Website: apple-inc
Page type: payment
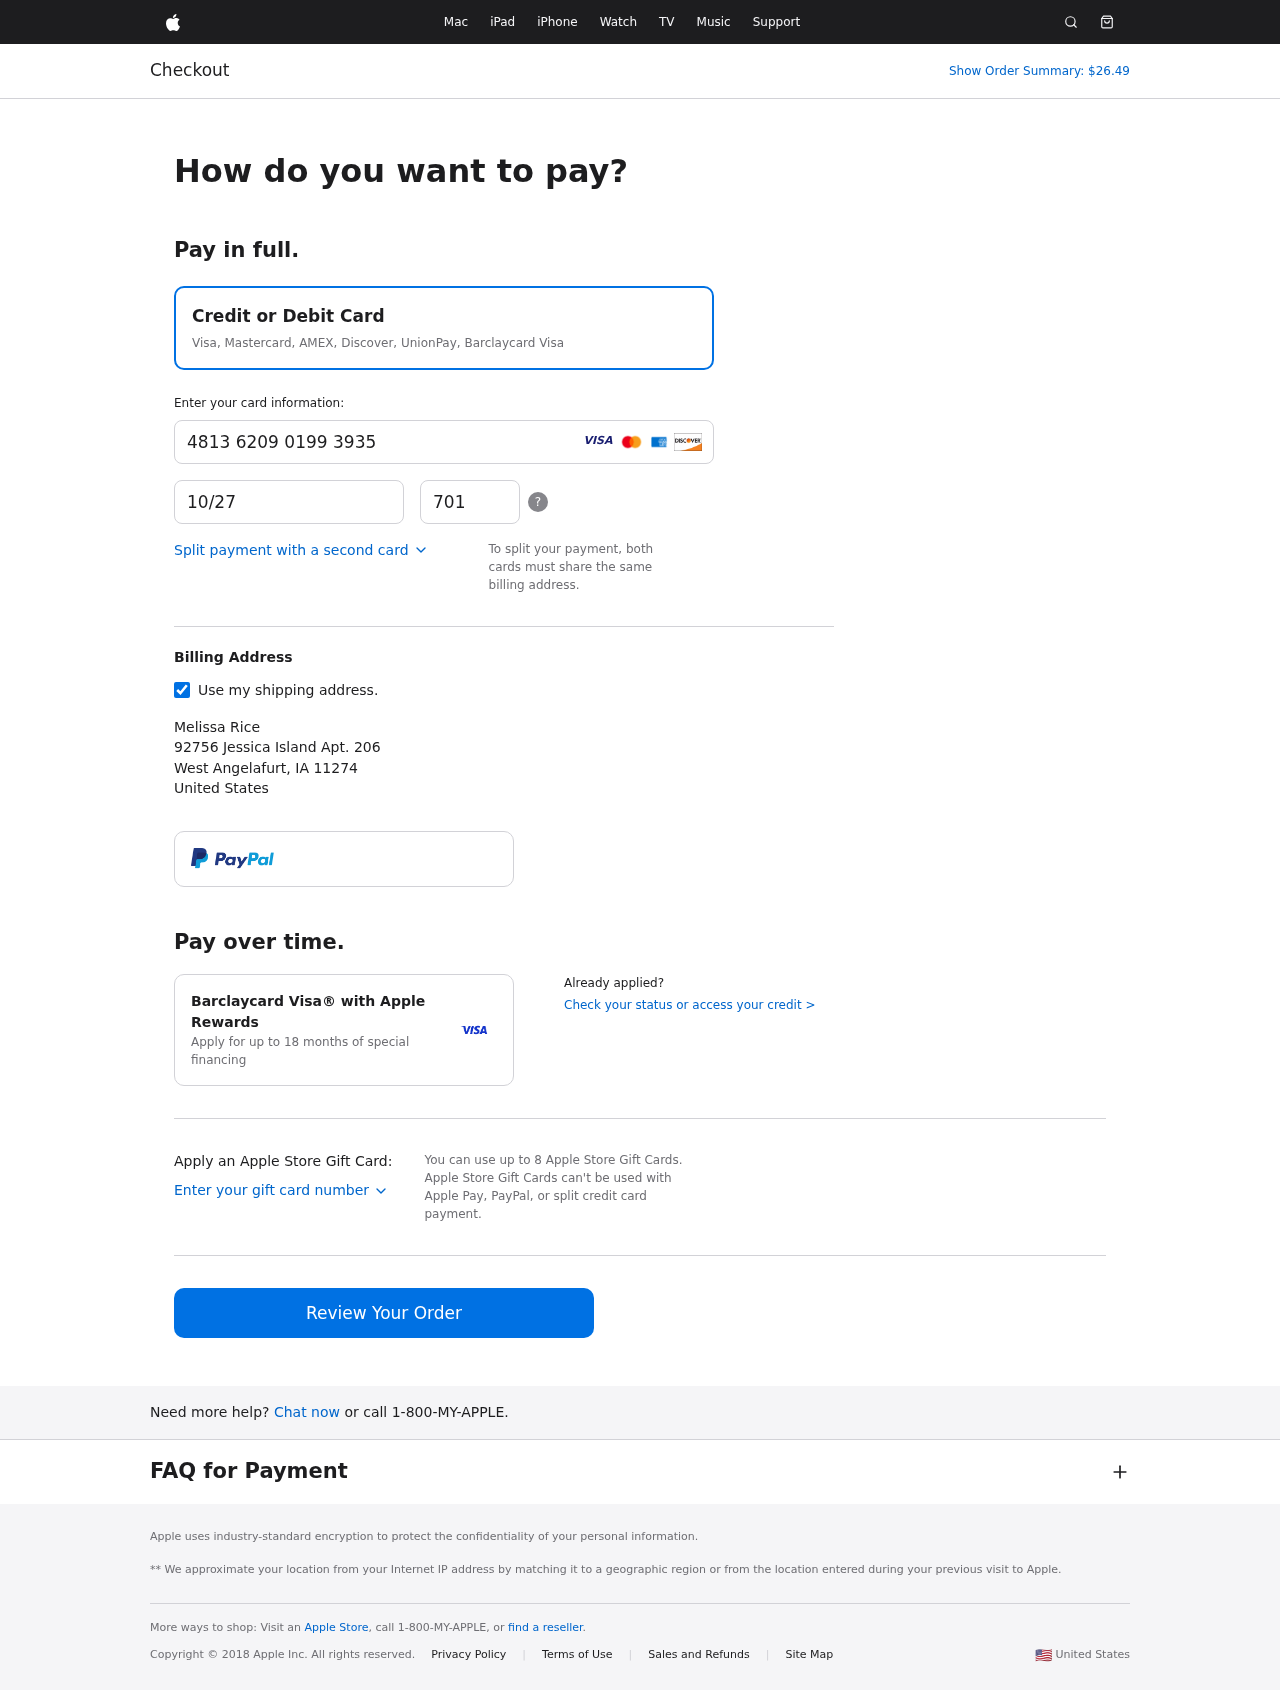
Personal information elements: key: PII_CARD_CVV
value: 701
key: PII_CARD_EXPIRY
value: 10/27
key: PII_CARD_NUMBER
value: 4813 6209 0199 3935
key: PII_CITY
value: West Angelafurt
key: PII_COUNTRY
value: United States
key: PII_FULLNAME
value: Melissa Rice
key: PII_POSTCODE
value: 11274
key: PII_STATE_ABBR
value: IA
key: PII_STREET
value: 92756 Jessica Island Apt. 206
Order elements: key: ORDER_TOTAL
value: Show Order Summary: $26.49